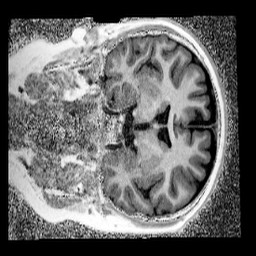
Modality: UNIT1_denoised
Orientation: coronal
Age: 11
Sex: male
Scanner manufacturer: siemens
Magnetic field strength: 3 T
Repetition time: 4 s
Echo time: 0.00299 s